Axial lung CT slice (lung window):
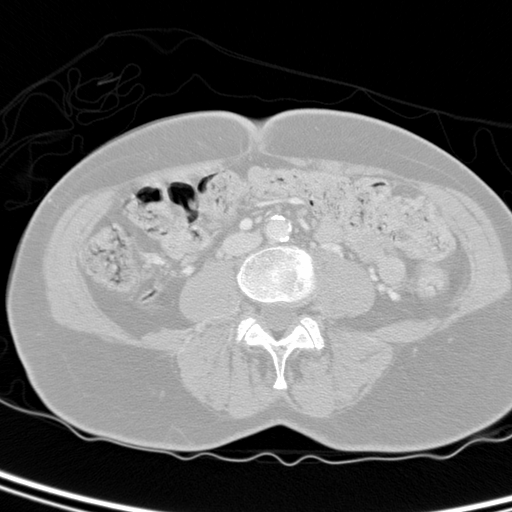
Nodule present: no